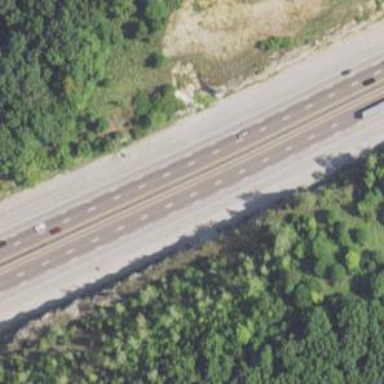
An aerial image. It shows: View of motorway.